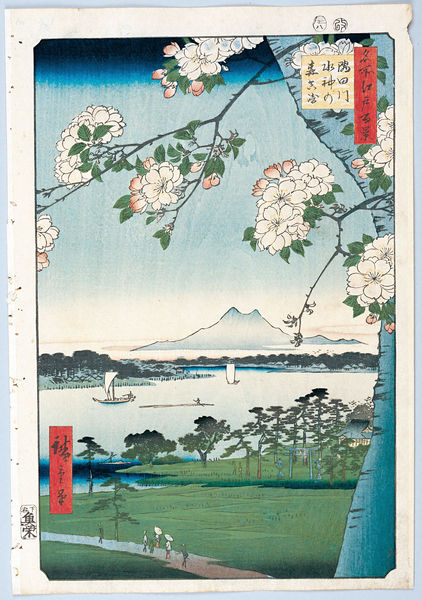
Titel: 100 berühmte Ansichten von Edo
Künstler: Utagawa Hiroshige
Schlagwörter: berg, blau, wasser, weiß, bäume, fluss, menschen, see, blüten, park, rasen, rot, schirm, weg, wiese, band, rahmen, insel, boot, holzschnitt, japan, schiff, schiffe, segel, segelschiffe, papier, ansicht, graphik, japanisch, schriftzeichen, kirschen, vulkan, asien, druck, druckgraphik, asiatisch, stempel, china, emblem, kirsche, schriftband, grün blau, kirschblüte, kirschblüten, sakura, fujijama, fujiyama, fujiama, hokusai, kirchbaum, farbdruch, hamami, hmami